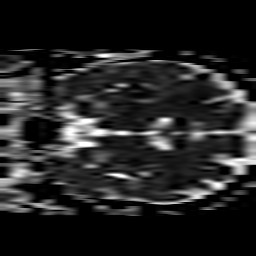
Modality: ADC
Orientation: coronal
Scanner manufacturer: philips
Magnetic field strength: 3 T
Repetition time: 3.993 s
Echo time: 0.06084 s